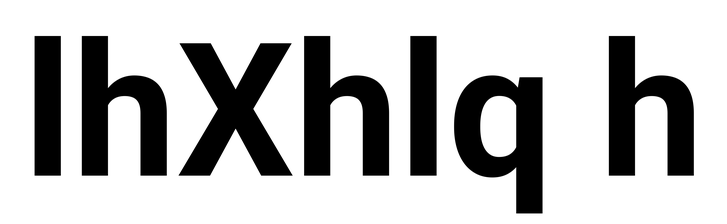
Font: Roboto_Bold